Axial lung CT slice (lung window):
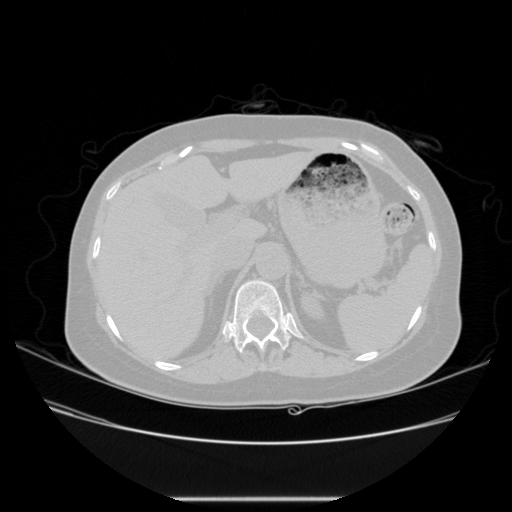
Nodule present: no